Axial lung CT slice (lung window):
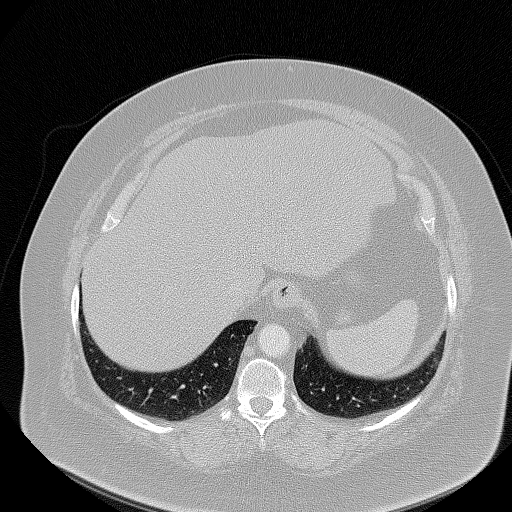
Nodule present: no